Коробка массы $1~кг$ помещена на наклонную плоскость таким образом, что она не соскальзывает с неё. В какой-то момент её начинают очень медленно тянуть вверх, а затем вниз по наклонной плоскости, направляя при это силу все время параллельно поверхности (см. рисунок). Оказалось, что суммарная совершённая работа равна $10~Дж$.
Чему равна максимально возможная в данном процессе высота $h$ наклонной плоскости? Считать, что коэффициенты трения скольжения и покоя равны.
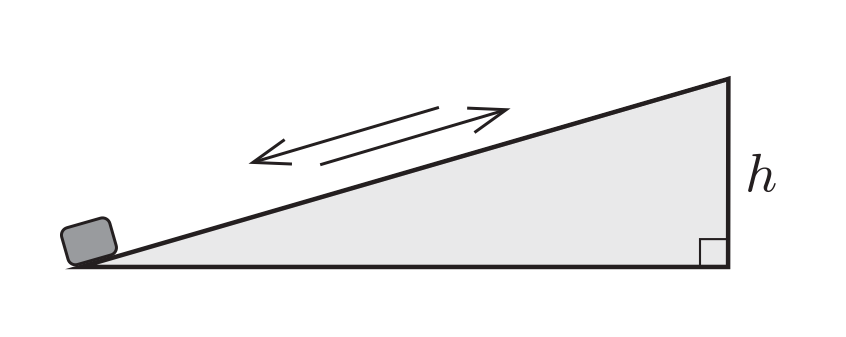
Ответ: $h_{max} = 0.5~м$
Темы:
T, Механика, Трение, Энергия, 200 задач